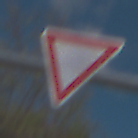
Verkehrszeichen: VorfahrtGewaehren
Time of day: Midday
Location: Outdoor (Nature)
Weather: PartlyCloudy
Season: Autumn
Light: Natural